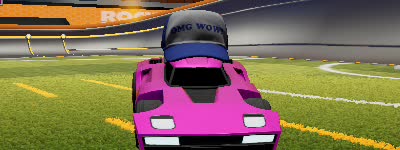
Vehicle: breakout